Interaction volume radius: 5 \u00c5
Interaction volume height: 10 \u00c5
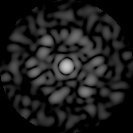
Disorder parameter: 0.8125